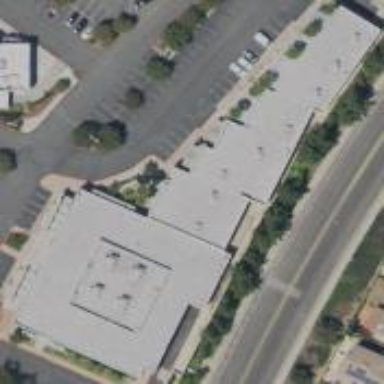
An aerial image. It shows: Retail building with flat roof.